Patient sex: M
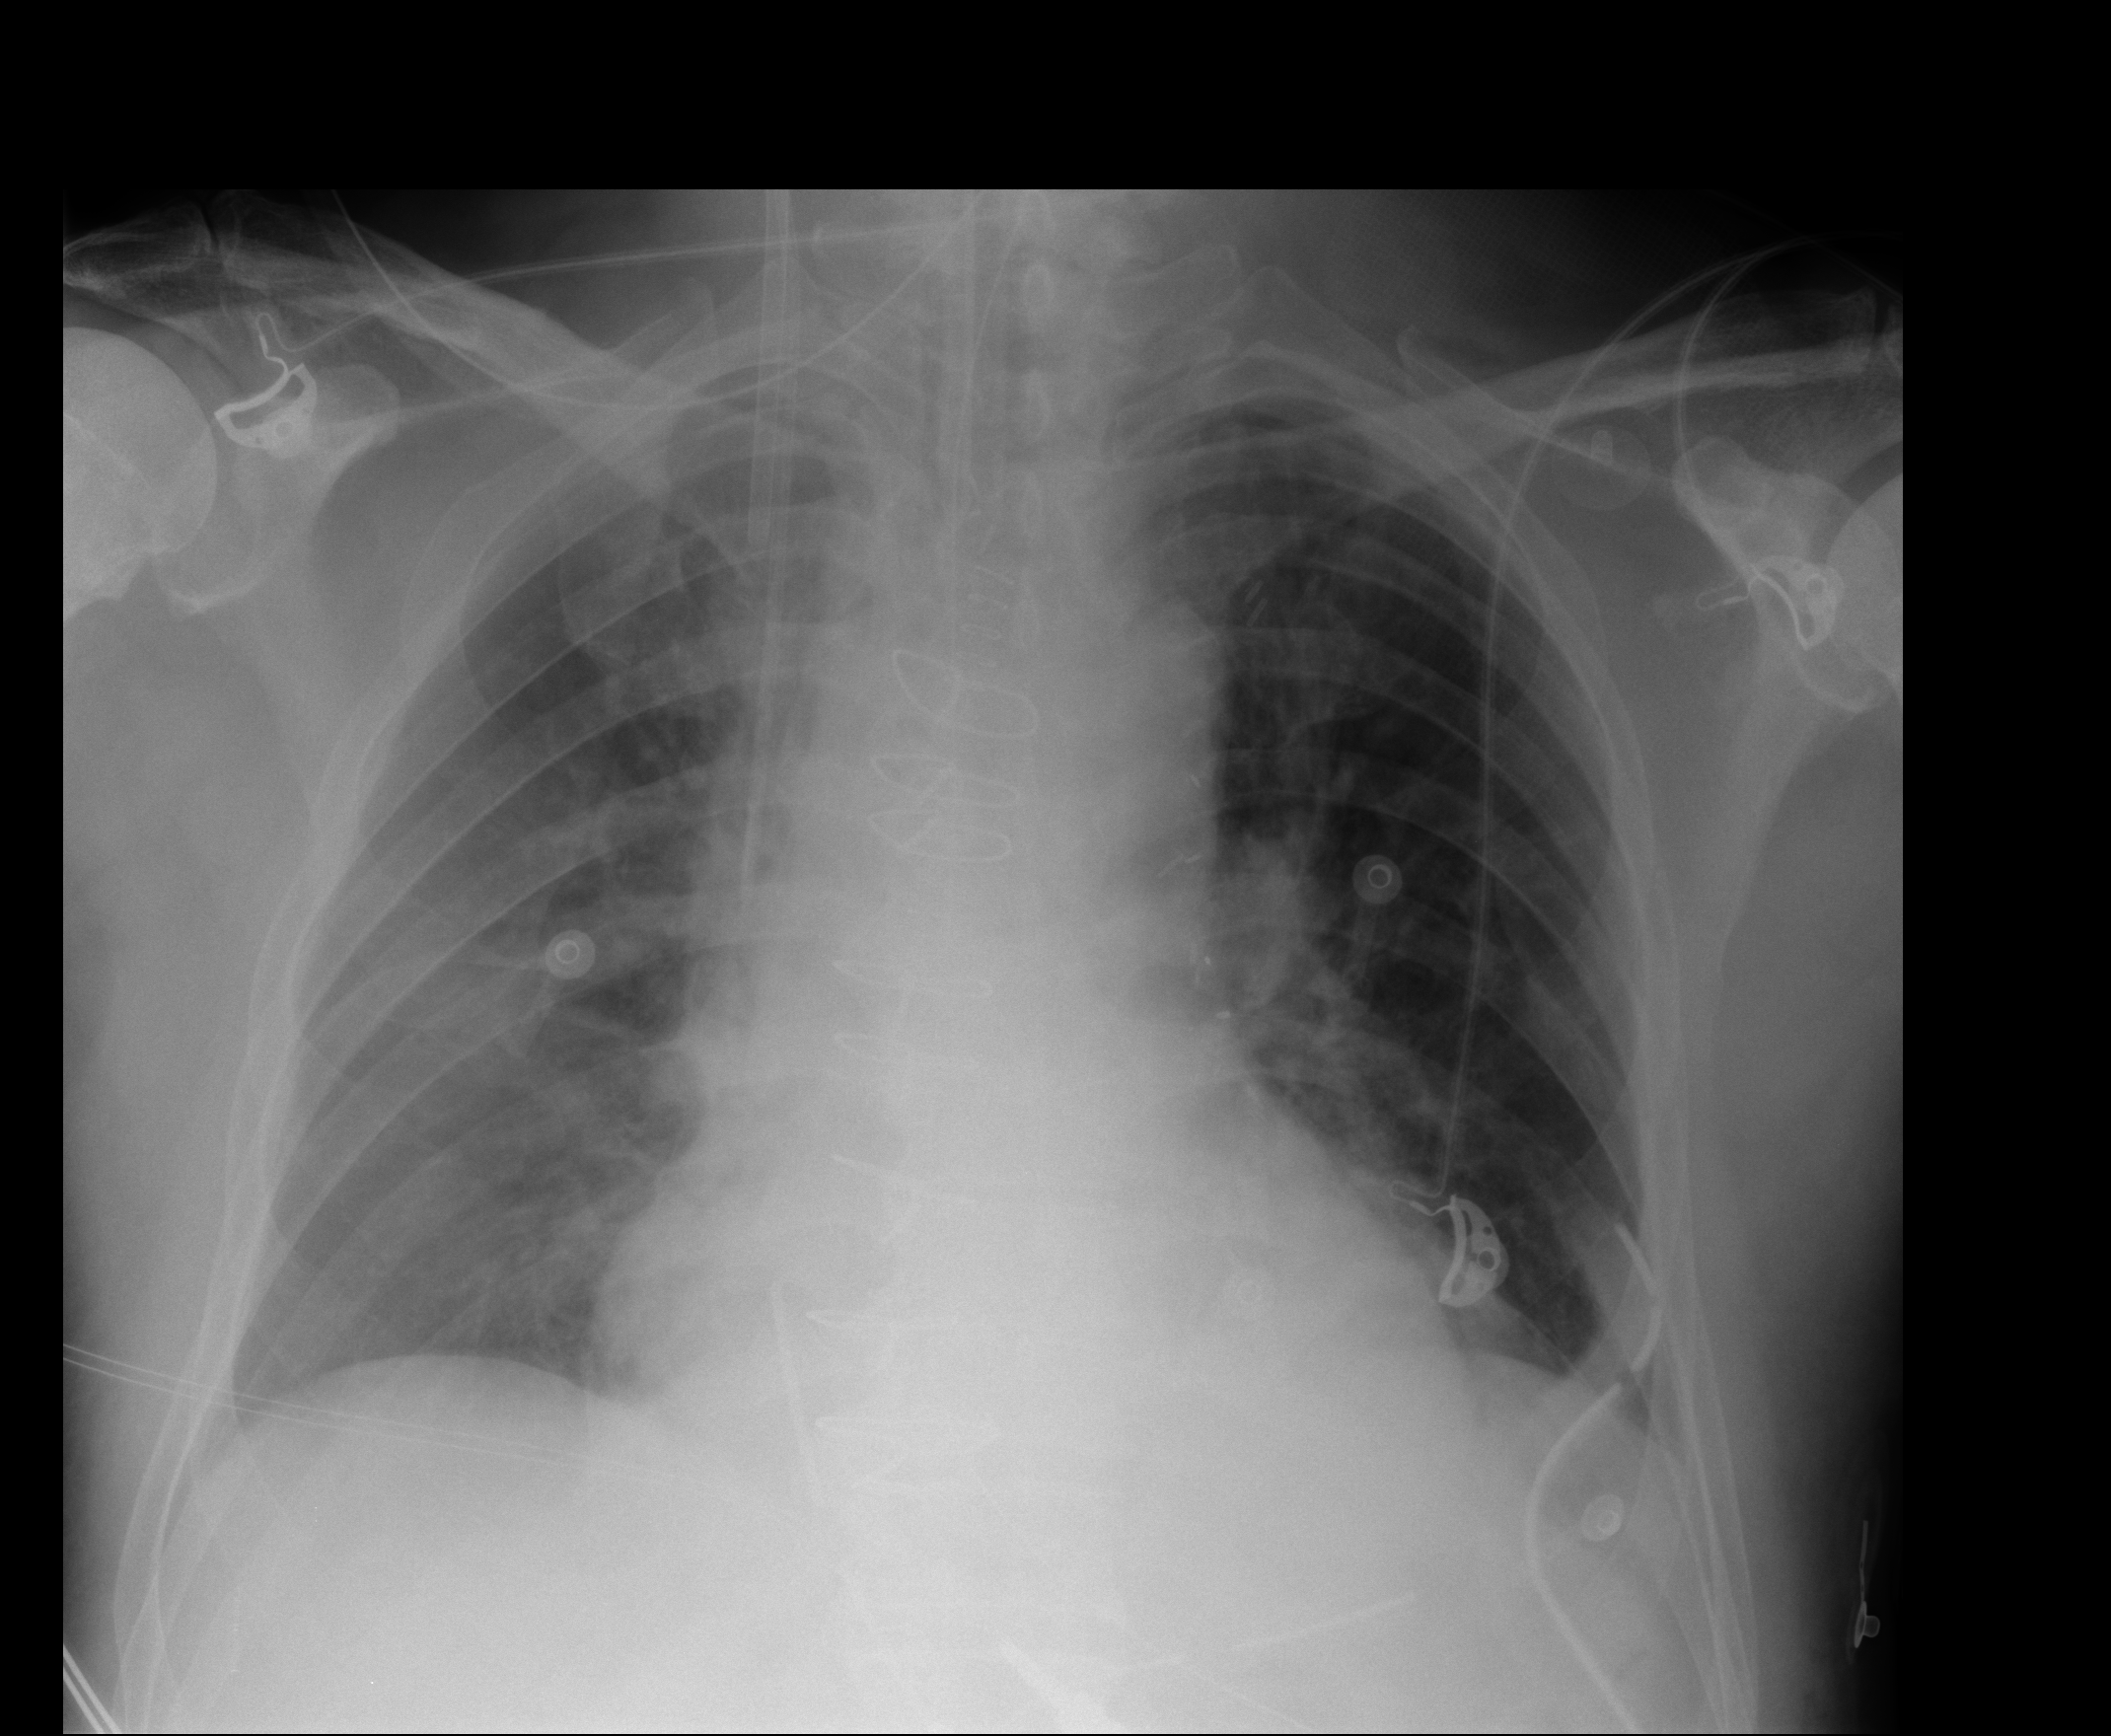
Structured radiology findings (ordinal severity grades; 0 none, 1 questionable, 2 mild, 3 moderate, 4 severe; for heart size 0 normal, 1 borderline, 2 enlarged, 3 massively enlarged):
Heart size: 2
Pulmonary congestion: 2
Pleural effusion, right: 0
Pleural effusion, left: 0
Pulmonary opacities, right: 2
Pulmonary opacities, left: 0
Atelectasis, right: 2
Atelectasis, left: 0